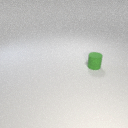
small green rubber cylinder